【题型】填空题　【知识点】平面几何　【难度】hard
如图，在$\triangle ABC$中，$AC = 2$，$AB = 3$，直线$CM \parallel AB$，$E$是$BC$上的动点（端点除外），射线$AE$交$CM$于点$D$。在射线$AE$上取一点$P$，使得$AP = 2ED$，作$PQ \parallel AB$，交射线$AC$于点$Q$。设$AQ = x$，$PQ = y$。当$x = y$时，$CD = \underline{\quad\quad}$；在点$E$运动的过程中，$y$关于$x$的函数表达式为$\underline{\quad\quad}$。

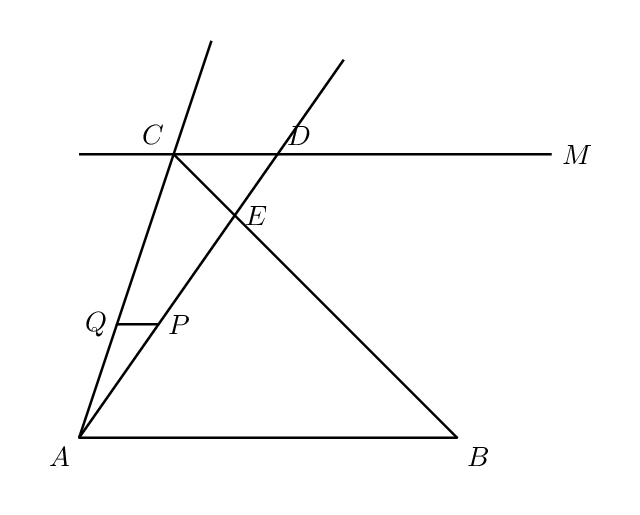
【解答】
\vspace{1em}
\textbf{【答案】} $\boldsymbol{2}$；$\boldsymbol{y = \dfrac{3x^2}{8 - 2x}}$

\vspace{1em}
\textbf{【分析】}
本题考查了相似三角形的判定和性质，解题的关键是掌握相似三角形对应边成比例。

易得$CD \parallel PQ$，则$\triangle APQ \backsim \triangle ADC$，得出$\frac{AQ}{AC} = \frac{PQ}{CD}$，代入数据即可求出$CD = 2$；根据$\triangle APQ \backsim \triangle ADC$，得出$CD = \frac{2y}{x}$，设$DE = t$，则$AP = 2t$，通过证明$\triangle CDE \backsim \triangle BAE$，得出$\frac{CD}{AB} = \frac{DE}{AE}$，则$AE = \frac{3xt}{2y}$，进而得出$AD = AE + DE = \frac{t(3x + 2y)}{2y}$，结合$\triangle APQ \backsim \triangle ADC$，可得$\frac{AQ}{AC} = \frac{AP}{AD}$，代入各个数据，即可得出$y$关于$x$的函数表达式。

\vspace{1em}
\textbf{【详解】}
解：$\because CM \parallel AB$，$PQ \parallel AB$，

$\therefore CD \parallel PQ$，

$\therefore \triangle APQ \backsim \triangle ADC$，

\[
\therefore \frac{AQ}{AC} = \frac{PQ}{CD},\quad \text{即}\ \frac{x}{2} = \frac{y}{CD},
\]

$\because x = y$，

$\therefore CD = 2$；

$\because \triangle APQ \backsim \triangle ADC$，

\[
\therefore \frac{AQ}{AC} = \frac{PQ}{CD},\quad \text{即}\ \frac{x}{2} = \frac{y}{CD},
\]

整理得：$CD = \frac{2y}{x}$，

设$DE = t$，

$\because AP = 2ED$，
$\therefore AP = 2t$，

$\because CM \parallel AB$，
$\therefore \triangle CDE \backsim \triangle BAE$，

\[
\therefore \frac{CD}{AB} = \frac{DE}{AE},\quad \text{即}\ \frac{\frac{2y}{x}}{3} = \frac{t}{AE},
\]

整理得：$AE = \frac{3xt}{2y}$，

\[
\therefore AD = AE + DE = \frac{3xt}{2y} + t = \frac{t(3x + 2y)}{2y},
\]

$\because \triangle APQ \backsim \triangle ADC$，

\[
\therefore \frac{AQ}{AC} = \frac{AP}{AD},\quad \text{即}\ \frac{x}{2} = \frac{2t}{\frac{t(3x + 2y)}{2y}},
\]

整理得：$y = \frac{3x^2}{8 - 2x}$，

故答案为：$2$，$y = \frac{3x^2}{8 - 2x}$。